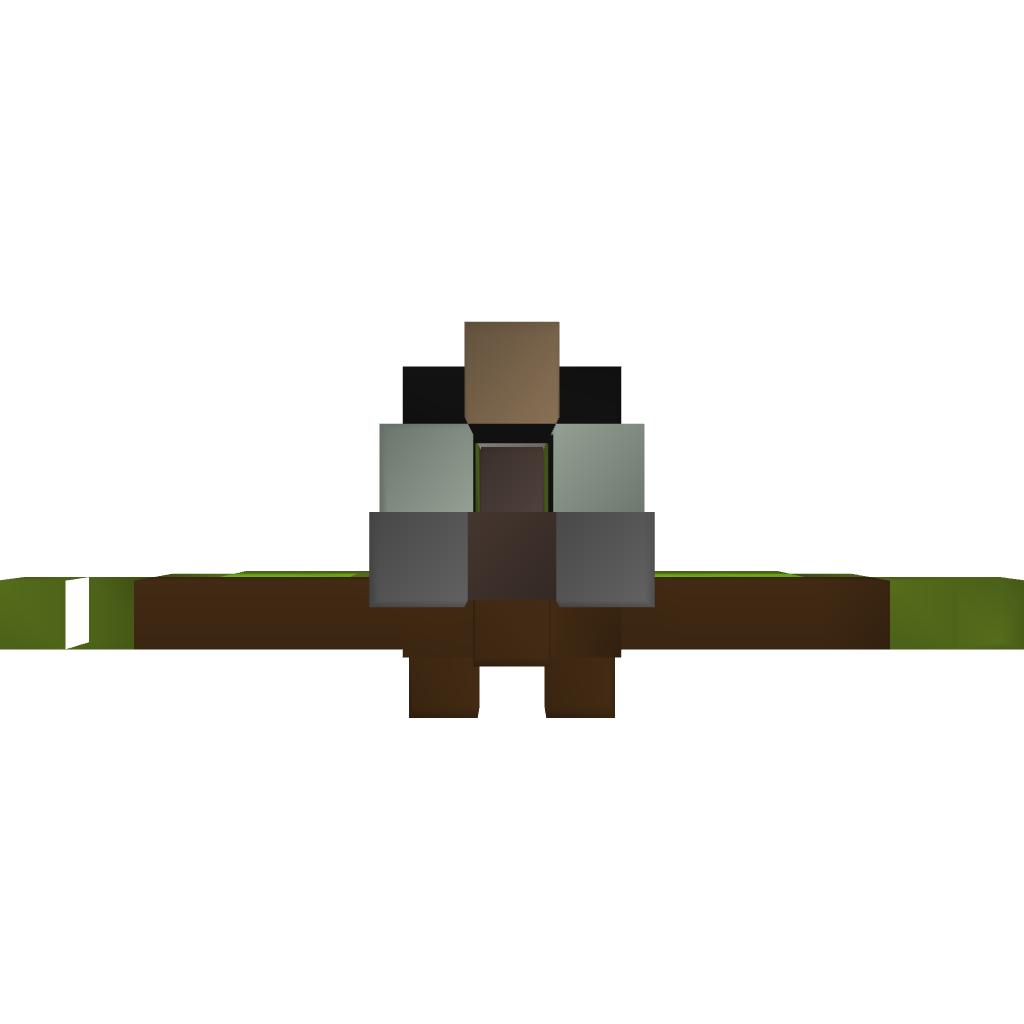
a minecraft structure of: Fighter Bf 109 K1